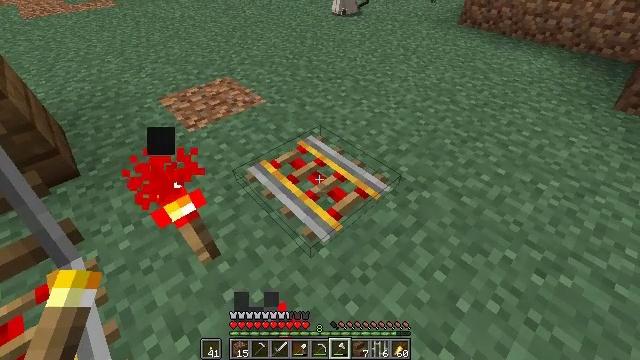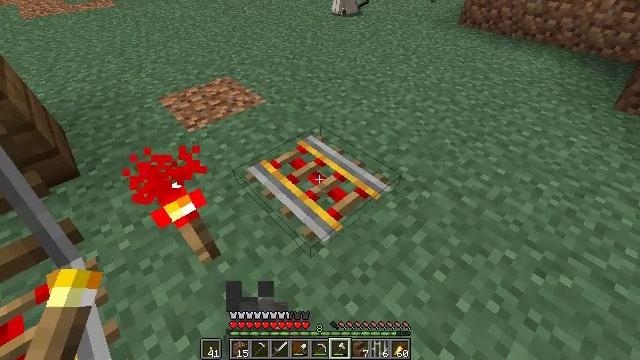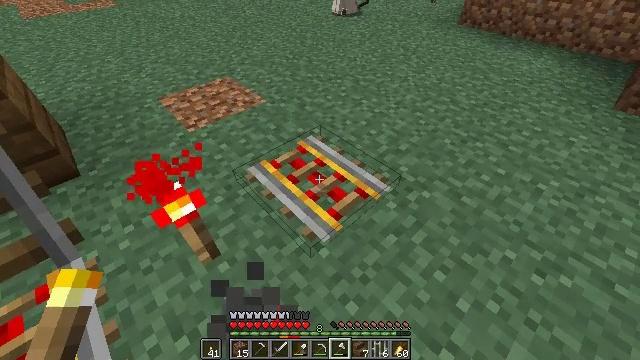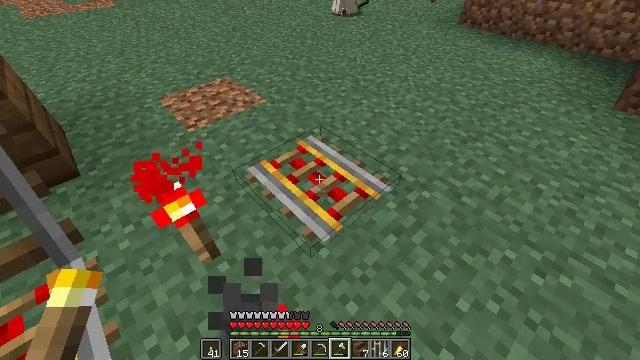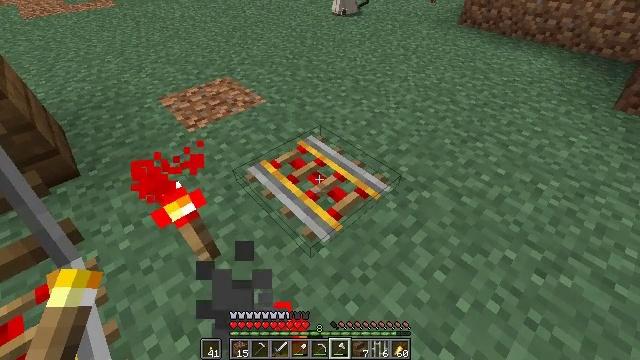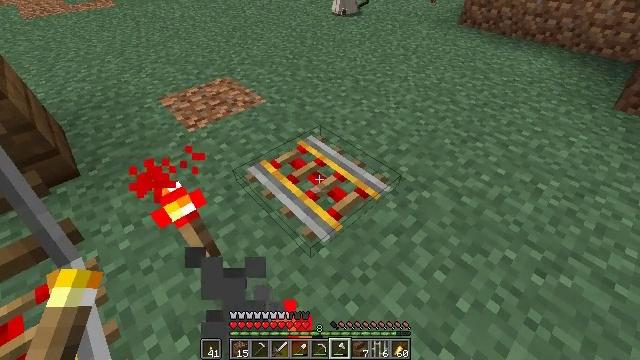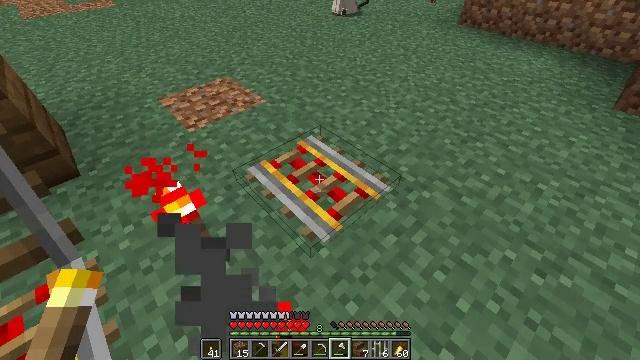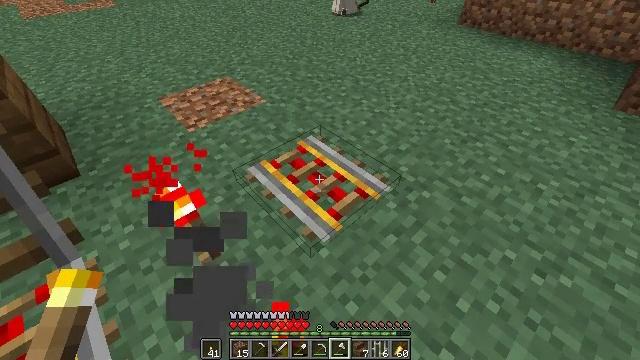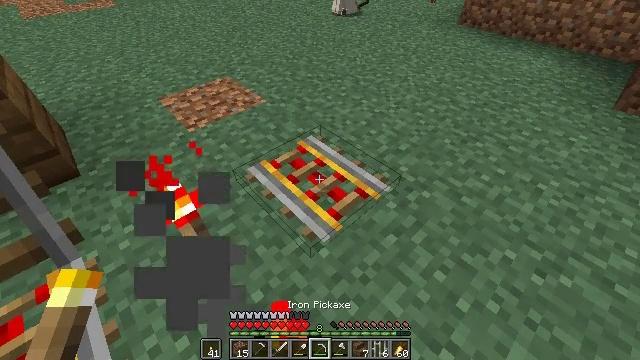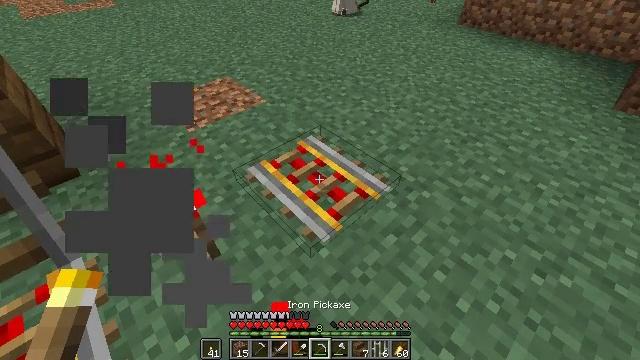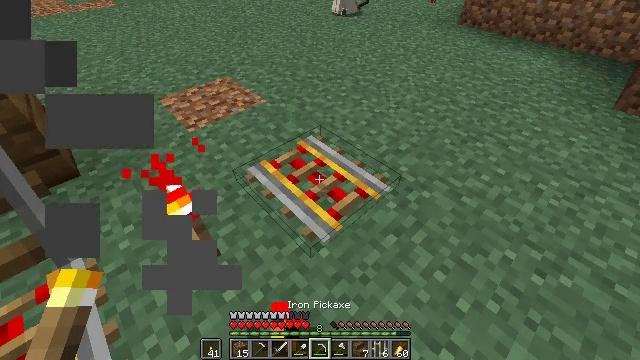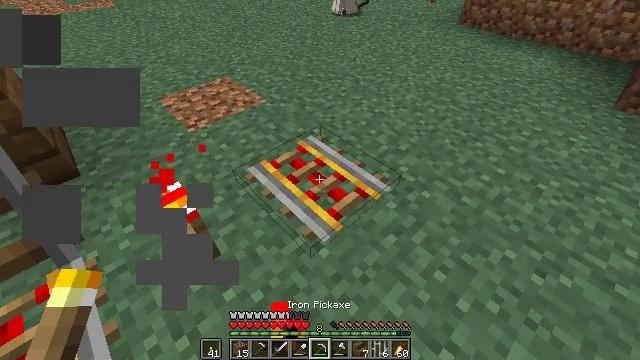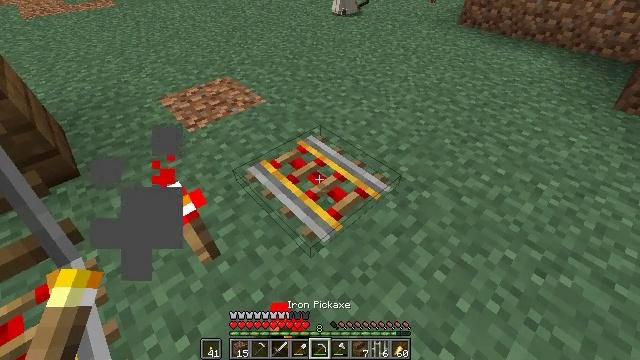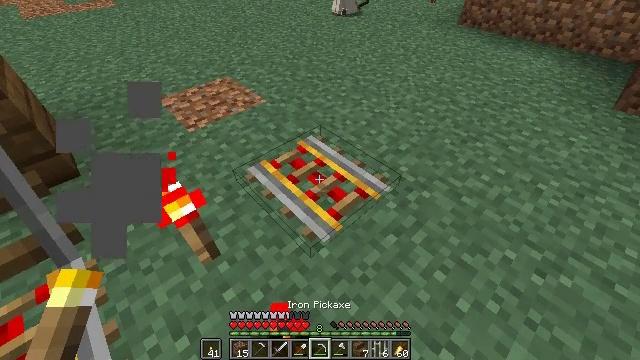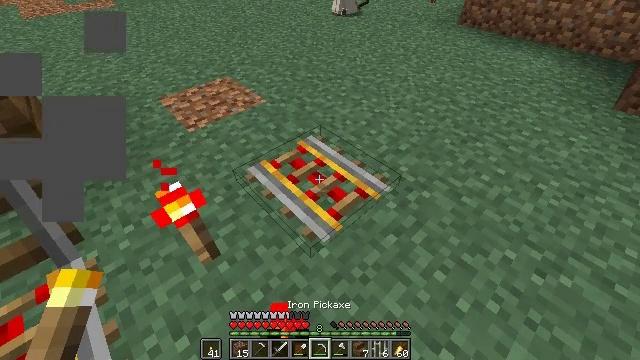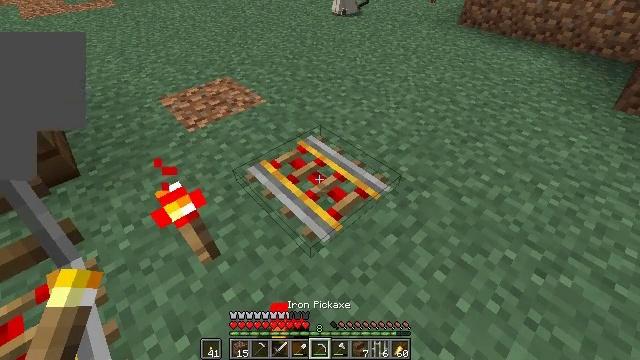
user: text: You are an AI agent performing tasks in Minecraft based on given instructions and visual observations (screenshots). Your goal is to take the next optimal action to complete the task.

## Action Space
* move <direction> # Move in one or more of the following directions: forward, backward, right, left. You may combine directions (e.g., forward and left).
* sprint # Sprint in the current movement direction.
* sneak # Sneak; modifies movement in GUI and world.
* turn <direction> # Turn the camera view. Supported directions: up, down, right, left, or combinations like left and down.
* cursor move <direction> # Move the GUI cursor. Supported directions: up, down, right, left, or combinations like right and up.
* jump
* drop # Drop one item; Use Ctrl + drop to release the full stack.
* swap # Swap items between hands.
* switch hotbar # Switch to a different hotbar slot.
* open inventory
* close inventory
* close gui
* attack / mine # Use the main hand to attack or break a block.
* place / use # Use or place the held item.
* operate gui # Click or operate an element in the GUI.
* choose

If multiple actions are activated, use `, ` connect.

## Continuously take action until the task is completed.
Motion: motion action
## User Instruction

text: Mine the powered rail from the track.
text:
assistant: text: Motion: no_op
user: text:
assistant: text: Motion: no_op
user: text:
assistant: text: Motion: no_op
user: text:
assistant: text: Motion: no_op
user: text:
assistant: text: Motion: no_op
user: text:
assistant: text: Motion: no_op
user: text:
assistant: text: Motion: no_op
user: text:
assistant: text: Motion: no_op
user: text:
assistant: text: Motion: no_op
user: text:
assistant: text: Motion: no_op
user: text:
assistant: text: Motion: no_op
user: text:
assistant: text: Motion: no_op
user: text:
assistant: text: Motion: no_op
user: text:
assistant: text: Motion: no_op
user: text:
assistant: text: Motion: no_op
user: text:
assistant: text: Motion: attack / mine
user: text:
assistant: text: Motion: attack / mine
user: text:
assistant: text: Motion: attack / mine
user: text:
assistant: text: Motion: attack / mine
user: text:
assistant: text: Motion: attack / mine
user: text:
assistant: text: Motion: attack / mine
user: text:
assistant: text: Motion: attack / mine
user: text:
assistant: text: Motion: attack / mine
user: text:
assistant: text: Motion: turn left, attack / mine
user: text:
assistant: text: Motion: turn left
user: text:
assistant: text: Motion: move left, turn left
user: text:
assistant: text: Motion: move left, turn left
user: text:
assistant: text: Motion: move left, turn left
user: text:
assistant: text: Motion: no_op
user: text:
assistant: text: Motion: turn right